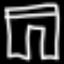
Label: pants